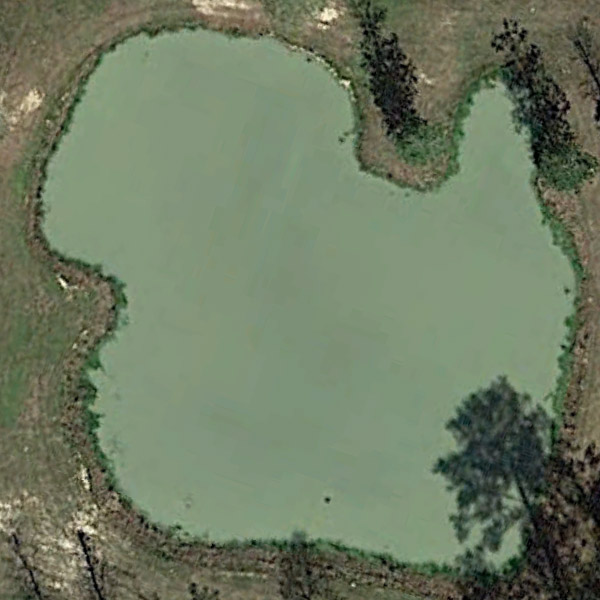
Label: Pond